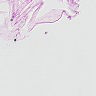
Metastatic tissue present: no